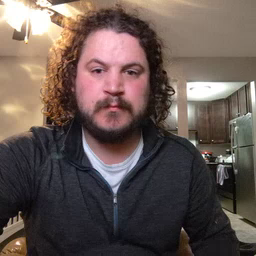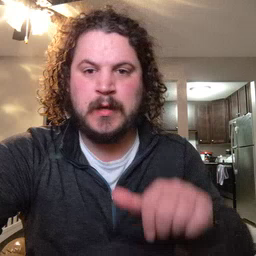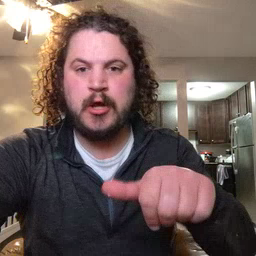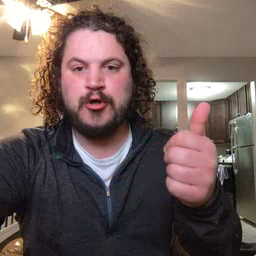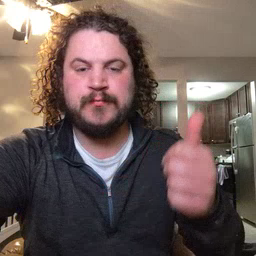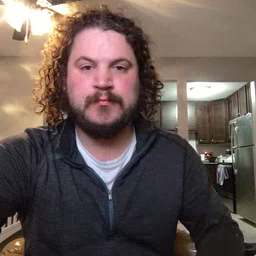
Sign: another